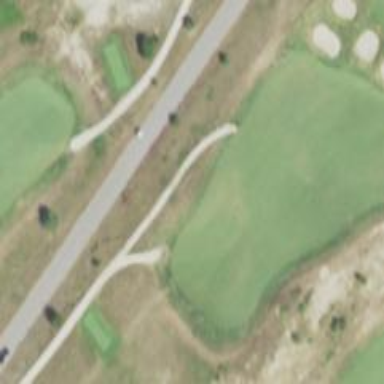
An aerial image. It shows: Path for both roads and golfers.